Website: walmart
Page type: billing-address
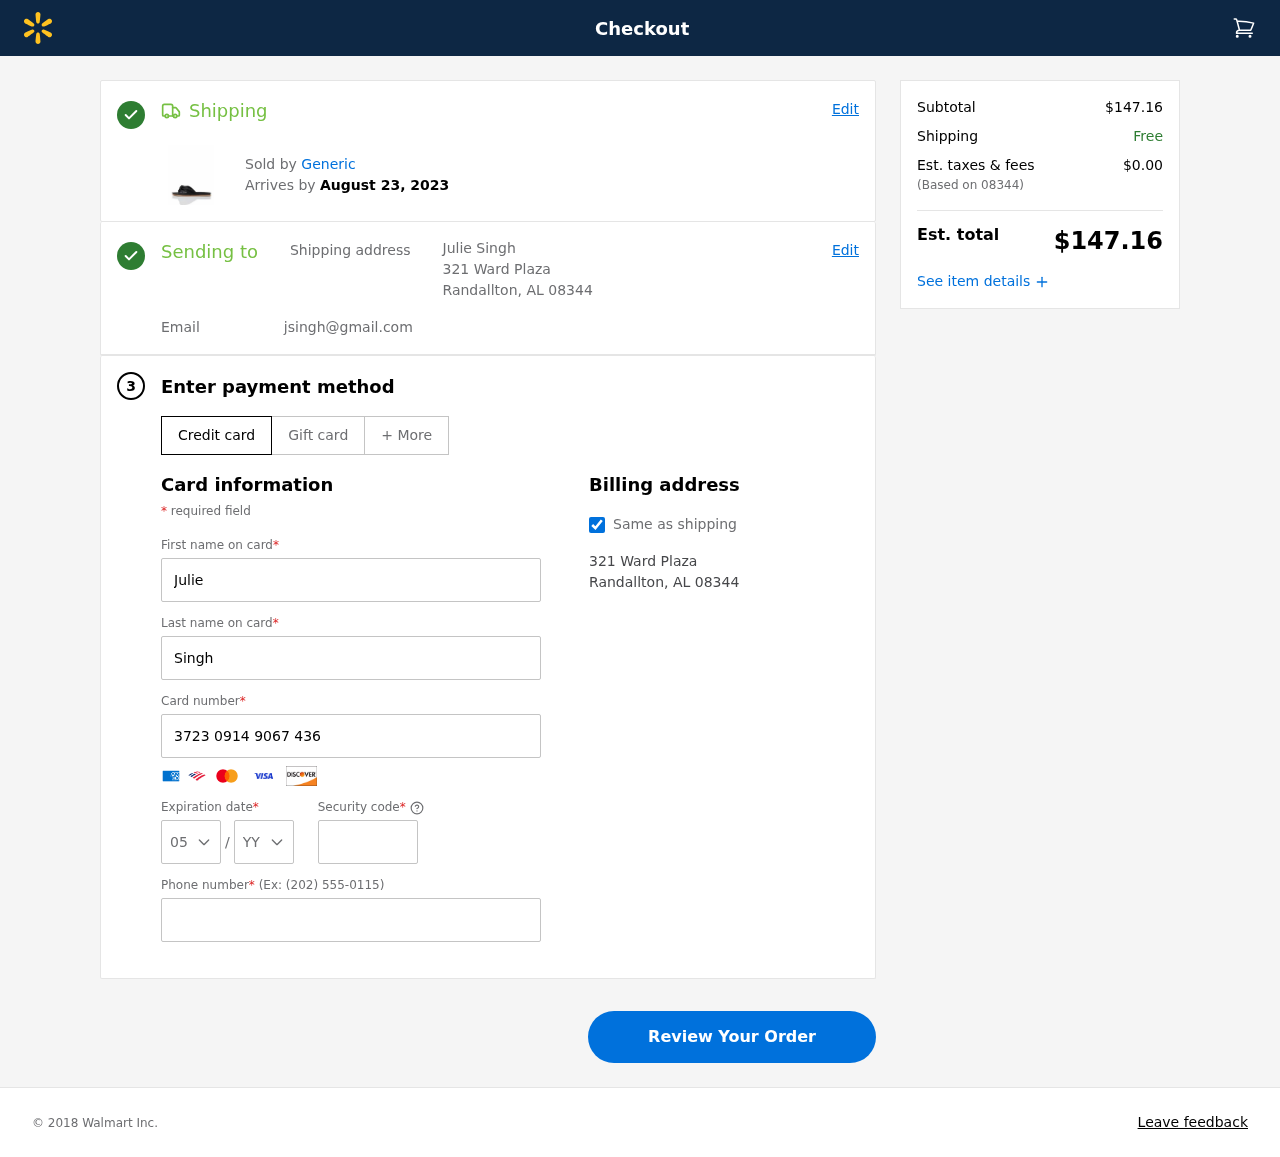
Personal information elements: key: PII_CARD_CVV
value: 8364
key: PII_CARD_EXPIRY_MONTH
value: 05
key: PII_CARD_EXPIRY_YEAR
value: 27
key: PII_CARD_NUMBER
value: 3723 0914 9067 436
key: PII_CITY_STATE_ZIP
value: Randallton, AL 08344
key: PII_EMAIL
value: jsingh@gmail.com
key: PII_FIRSTNAME
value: Julie
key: PII_FULLNAME
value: Julie Singh
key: PII_LASTNAME
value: Singh
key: PII_PHONE
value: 5383240903
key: PII_POSTCODE
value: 08344
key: PII_STREET
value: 321 Ward Plaza
Product elements: key: PRODUCT1_BRAND
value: Generic
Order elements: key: ORDER_DELIVERY_DATE
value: August 23, 2023
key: ORDER_SUBTOTAL
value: $147.16
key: ORDER_TAX
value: $0.00
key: ORDER_TOTAL
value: $147.16